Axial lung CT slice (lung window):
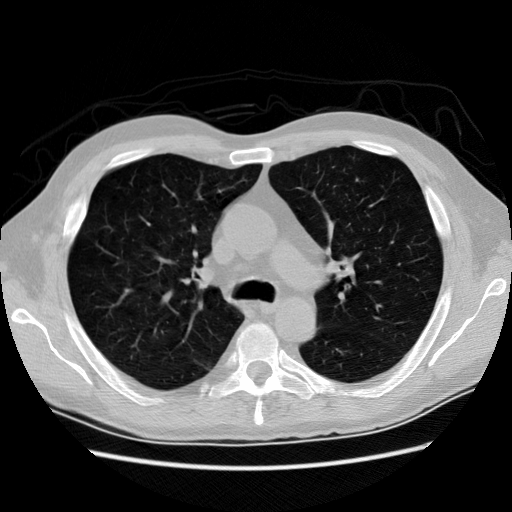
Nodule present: no